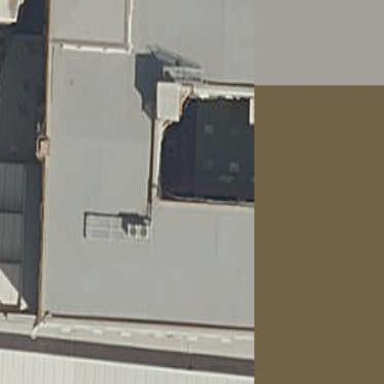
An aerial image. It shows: Part of building.